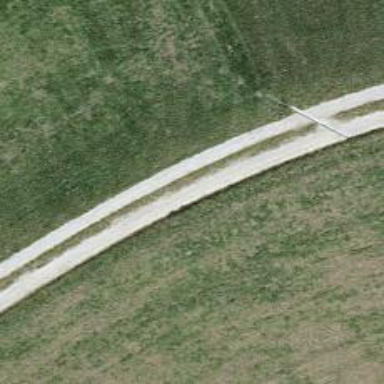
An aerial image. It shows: Track with fine gravel surface. The track type is grade3.